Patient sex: M
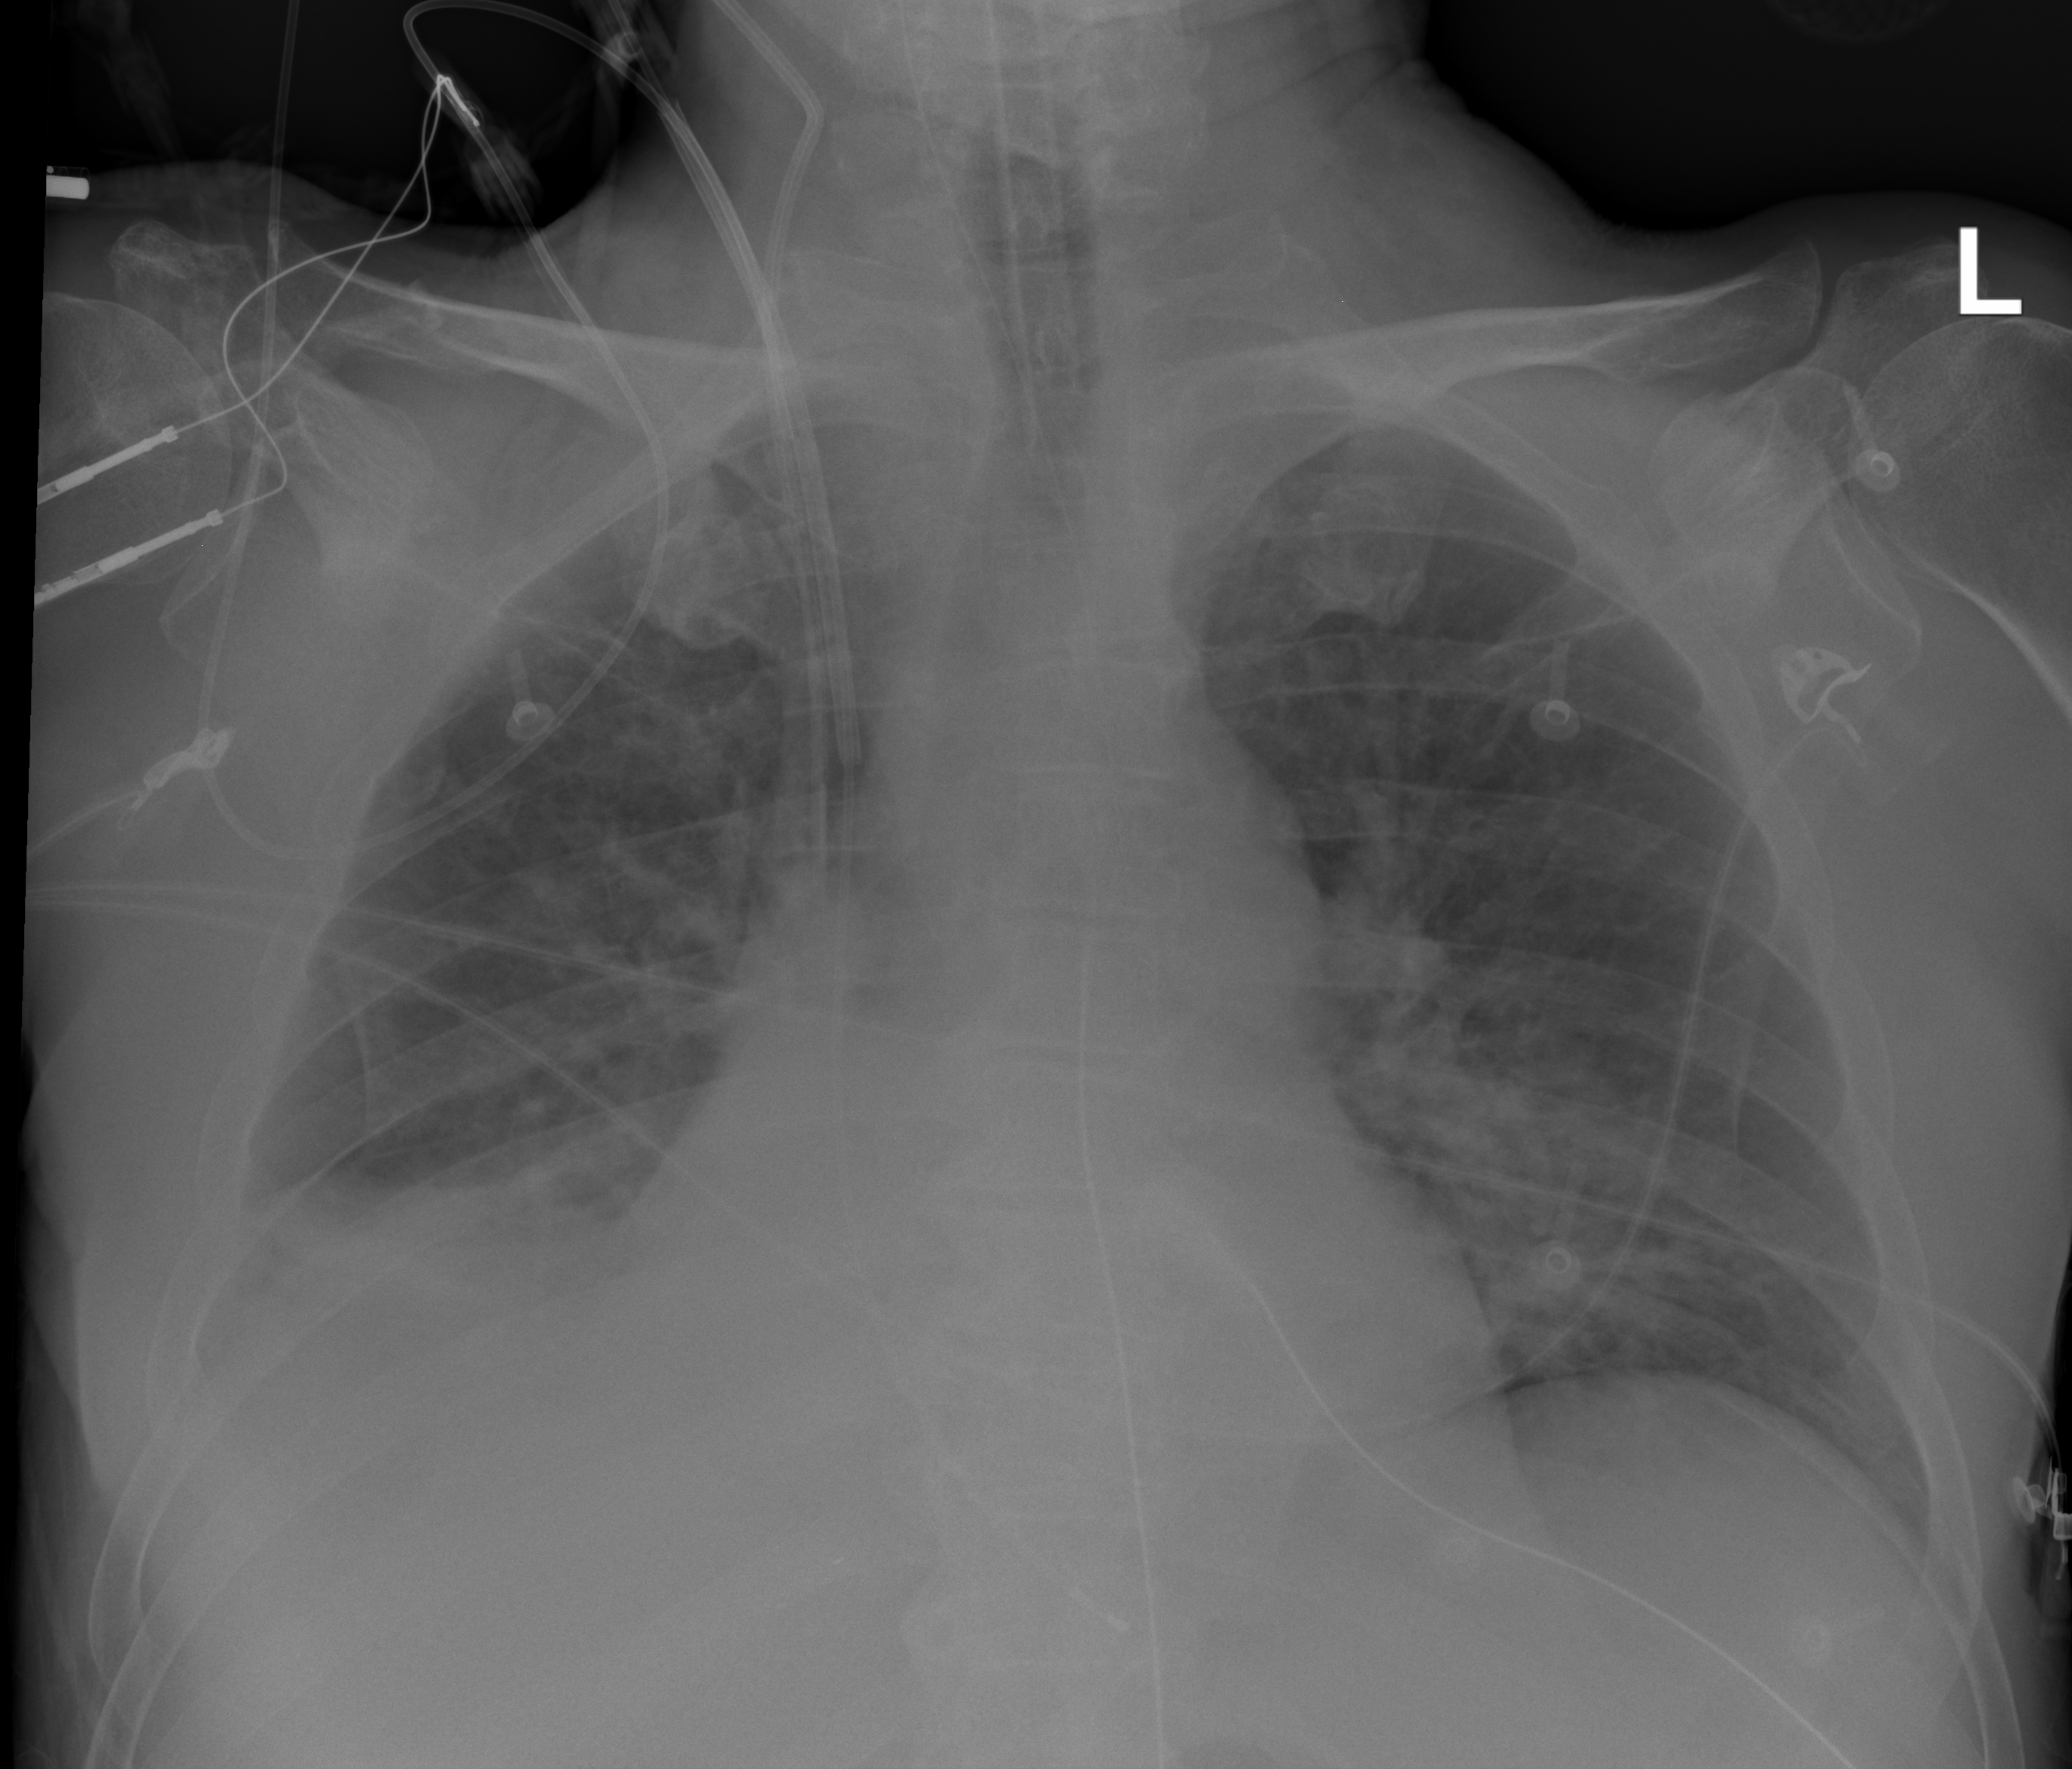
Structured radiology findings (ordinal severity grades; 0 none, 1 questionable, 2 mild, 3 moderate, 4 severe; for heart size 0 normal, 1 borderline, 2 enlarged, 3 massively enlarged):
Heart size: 2
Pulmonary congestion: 2
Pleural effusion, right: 2
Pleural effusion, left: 0
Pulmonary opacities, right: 2
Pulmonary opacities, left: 3
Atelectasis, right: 3
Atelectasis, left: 1